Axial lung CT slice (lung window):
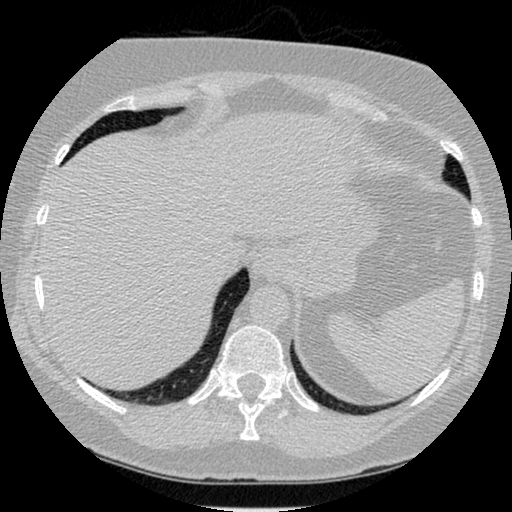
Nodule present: no